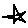
Label: star